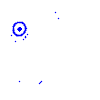
Particle: kaon